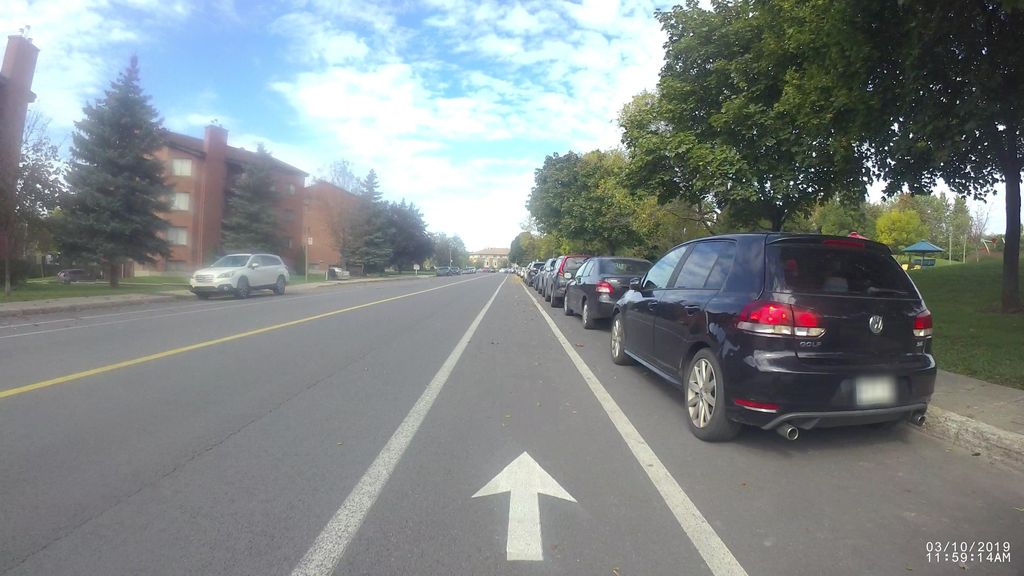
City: montreal